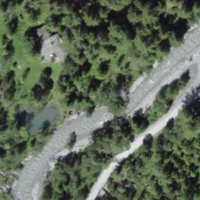
EUNIS habitat code: 43
Species observed at this site:
Moneses uniflora